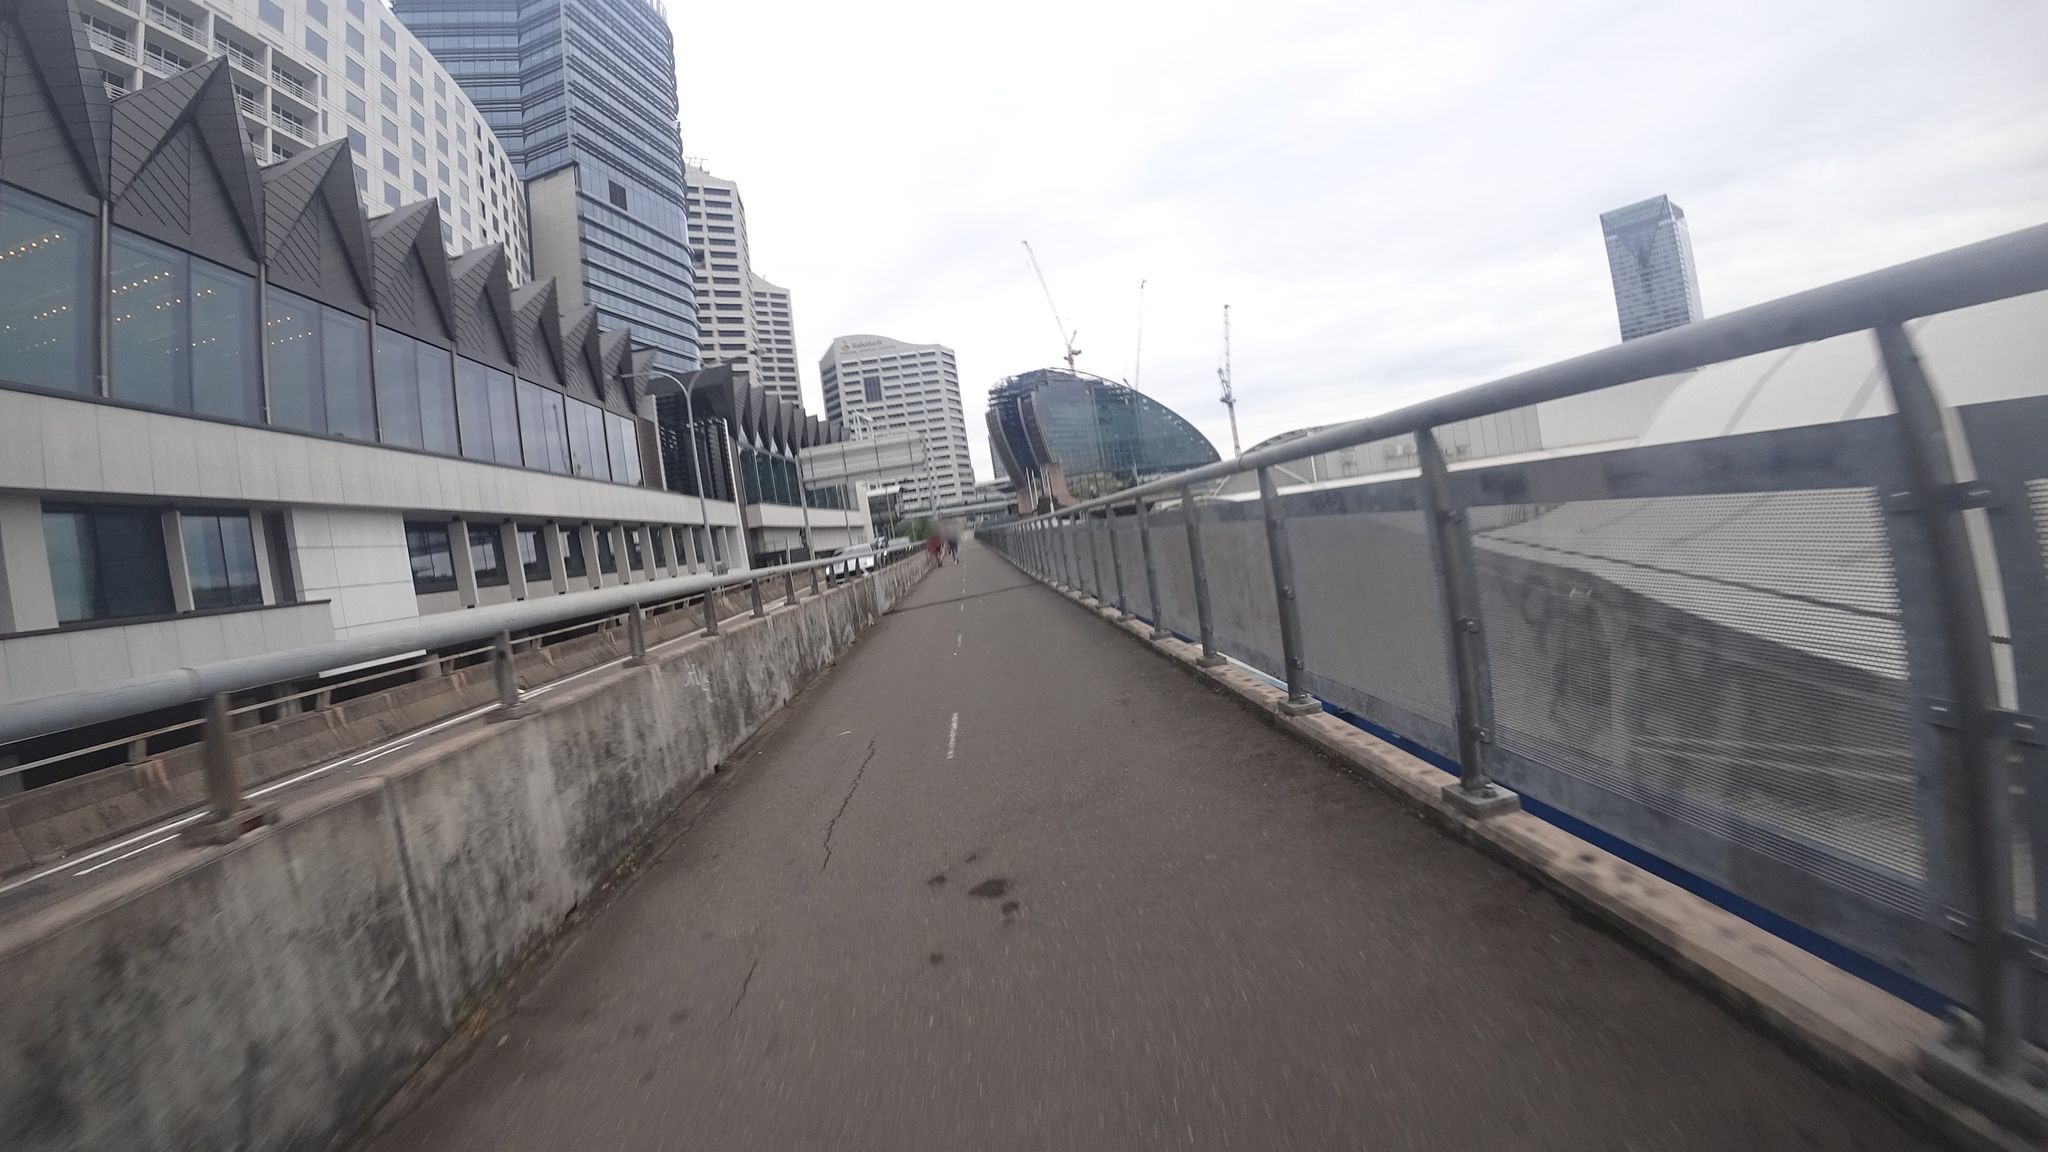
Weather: snowy
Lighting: day
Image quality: good
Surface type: cycling surface
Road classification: cycleway, pedestrian
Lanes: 2
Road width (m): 2.5
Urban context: urban centre
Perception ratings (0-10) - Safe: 0.62, Lively: 3.19, Beautiful: 1.79, Boring: 4.94, Depressing: 4.78, Wealthy: 1.96